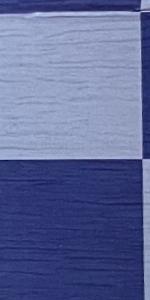
Label: Empty